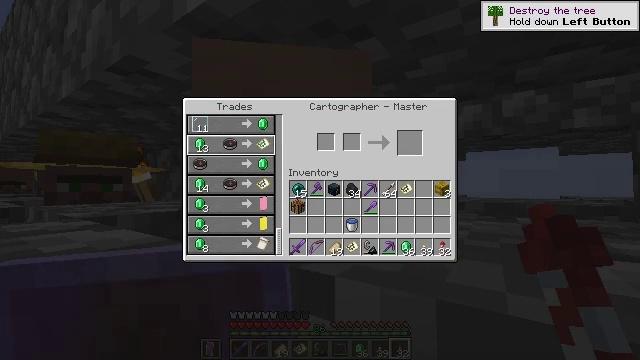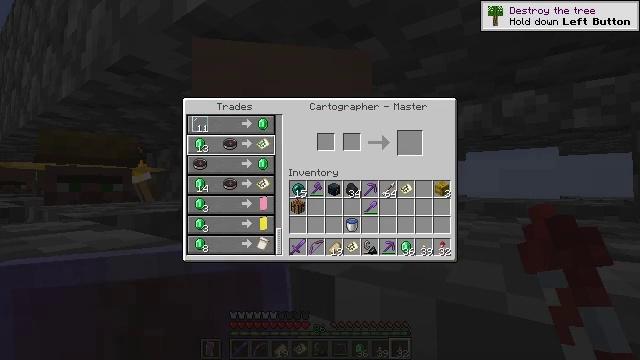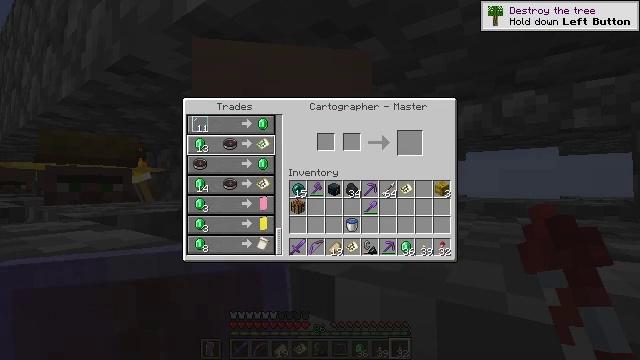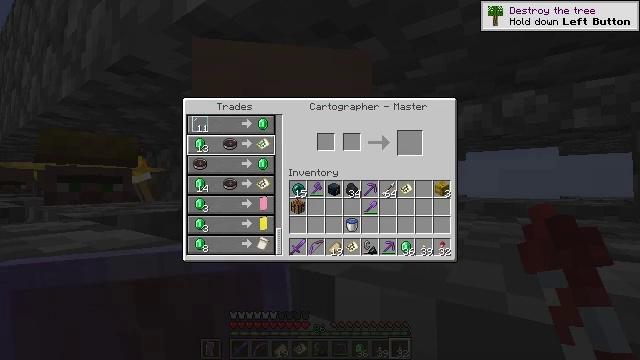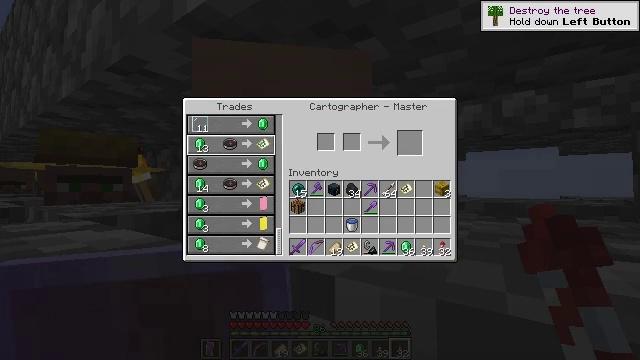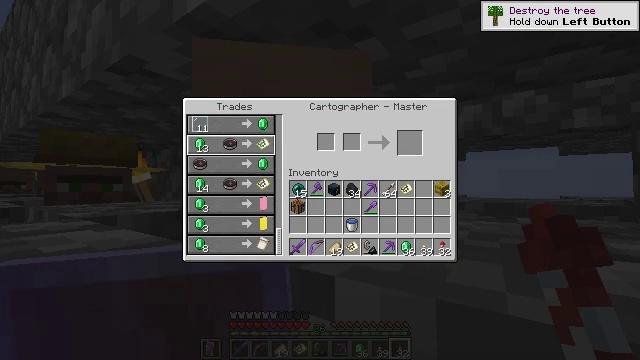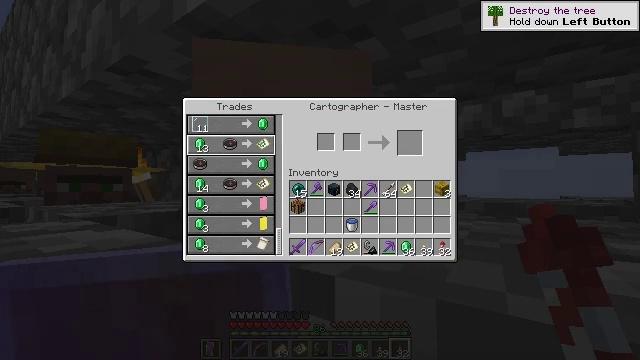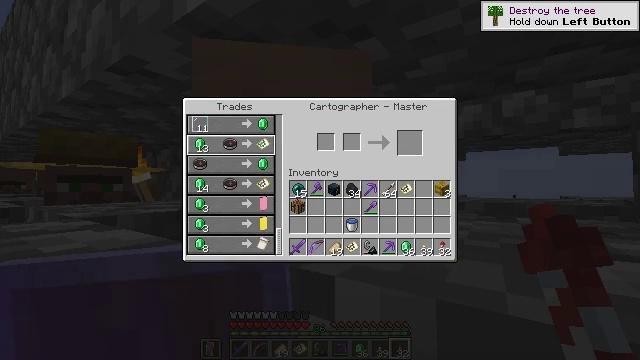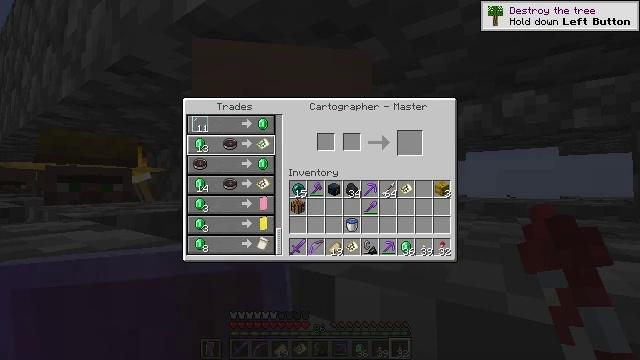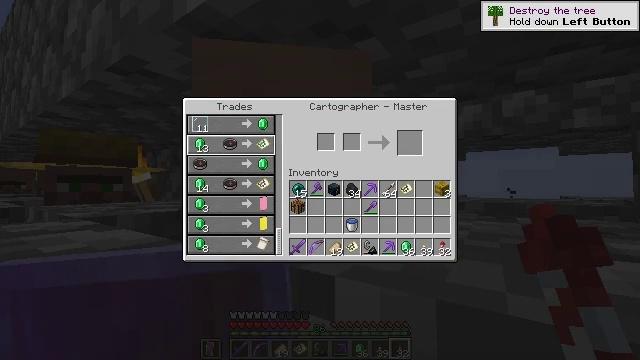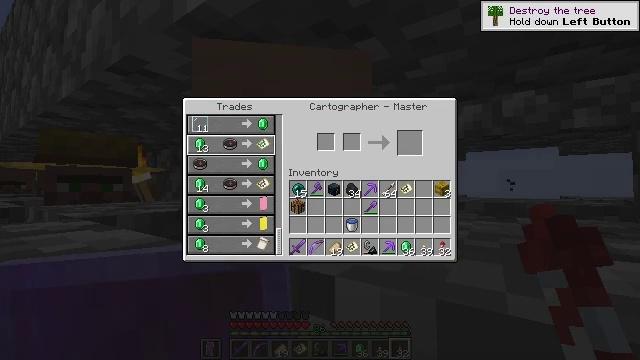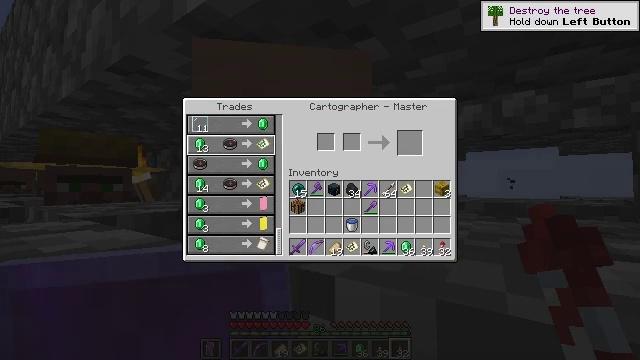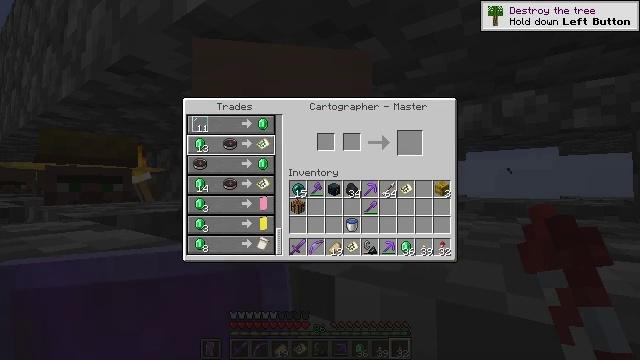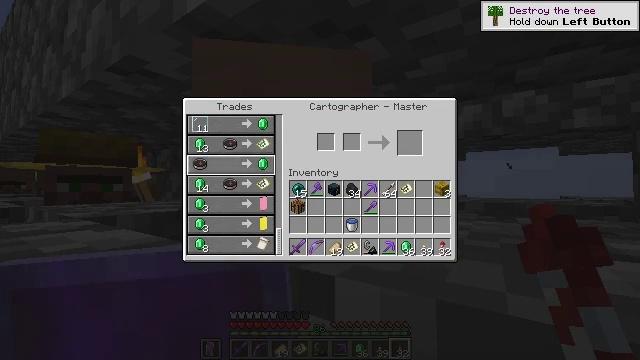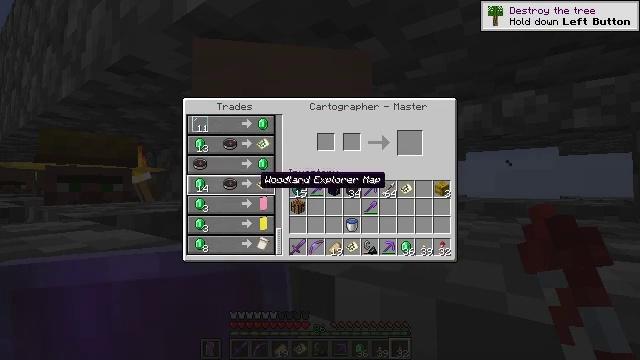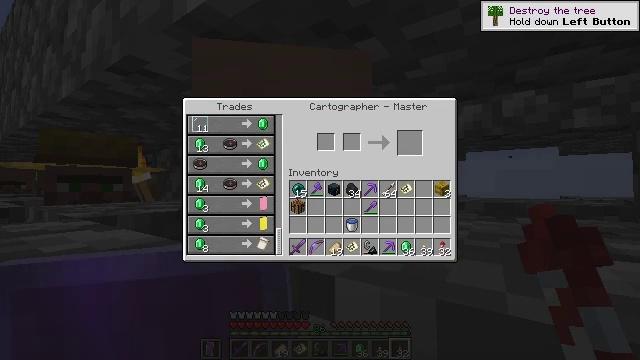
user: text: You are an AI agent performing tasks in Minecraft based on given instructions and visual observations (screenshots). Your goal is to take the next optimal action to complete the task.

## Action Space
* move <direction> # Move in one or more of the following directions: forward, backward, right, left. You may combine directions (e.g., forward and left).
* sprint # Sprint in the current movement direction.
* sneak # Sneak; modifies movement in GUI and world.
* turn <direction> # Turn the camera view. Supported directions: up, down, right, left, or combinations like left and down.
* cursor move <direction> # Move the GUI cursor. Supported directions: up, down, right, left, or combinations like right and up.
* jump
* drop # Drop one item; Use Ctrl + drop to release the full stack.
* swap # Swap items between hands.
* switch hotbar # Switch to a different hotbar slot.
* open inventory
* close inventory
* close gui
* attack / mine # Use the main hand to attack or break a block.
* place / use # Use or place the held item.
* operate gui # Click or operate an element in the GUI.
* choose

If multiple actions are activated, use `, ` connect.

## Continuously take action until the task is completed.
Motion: motion action
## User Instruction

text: craft item air
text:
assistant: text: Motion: no_op
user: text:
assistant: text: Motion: no_op
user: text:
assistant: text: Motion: no_op
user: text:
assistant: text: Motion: no_op
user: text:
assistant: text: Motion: no_op
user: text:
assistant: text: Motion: no_op
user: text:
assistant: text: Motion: no_op
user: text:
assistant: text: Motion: no_op
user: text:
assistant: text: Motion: no_op
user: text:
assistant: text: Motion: no_op
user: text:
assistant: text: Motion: no_op
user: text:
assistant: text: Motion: no_op
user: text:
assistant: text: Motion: turn down
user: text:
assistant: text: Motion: turn down
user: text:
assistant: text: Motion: turn right and down
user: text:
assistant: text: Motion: no_op
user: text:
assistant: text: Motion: no_op
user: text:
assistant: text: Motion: no_op
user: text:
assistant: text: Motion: no_op
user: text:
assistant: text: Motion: turn up
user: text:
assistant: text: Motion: no_op
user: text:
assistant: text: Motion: no_op
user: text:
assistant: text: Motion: no_op
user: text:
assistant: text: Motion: no_op
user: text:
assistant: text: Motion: no_op
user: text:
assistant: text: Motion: no_op
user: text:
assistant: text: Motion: no_op
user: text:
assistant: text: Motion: no_op
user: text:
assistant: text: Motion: no_op
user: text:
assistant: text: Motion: no_op